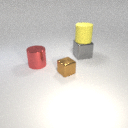
large gray metal cube to the right of large red metal cylinder